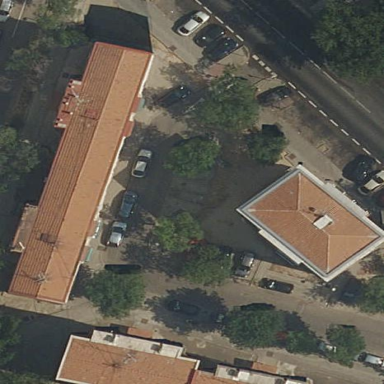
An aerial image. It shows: View of apartment building.